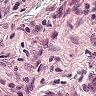
Metastatic tissue present: no